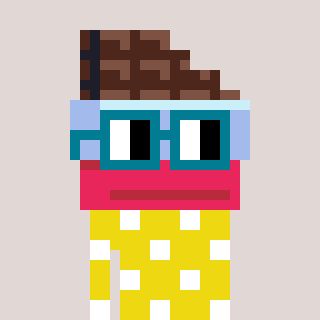
a pixel art character with square dark green glasses, a chocolate-shaped head and a yellow-colored body on a warm background